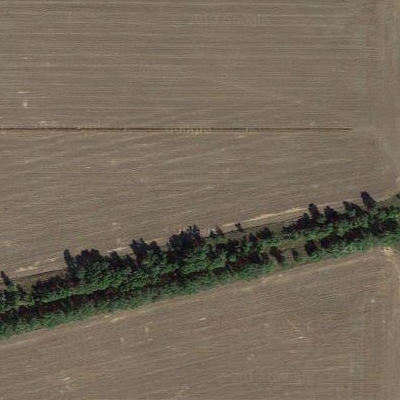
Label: Field